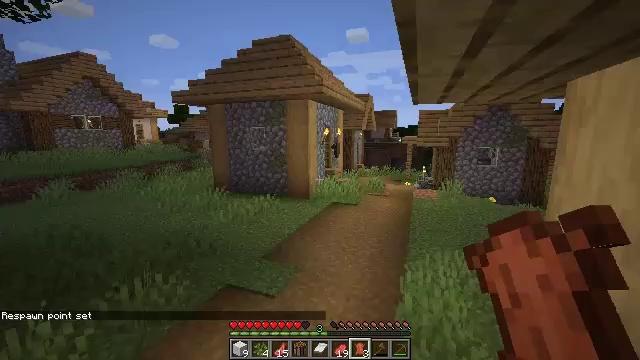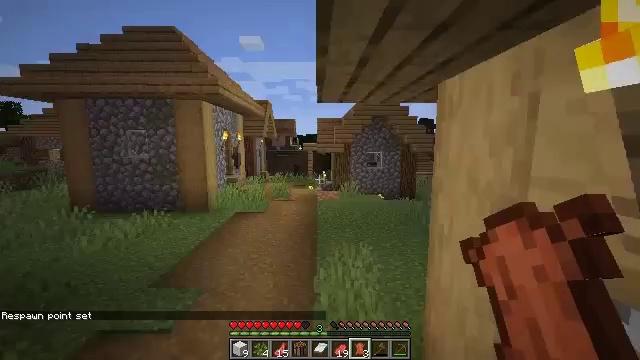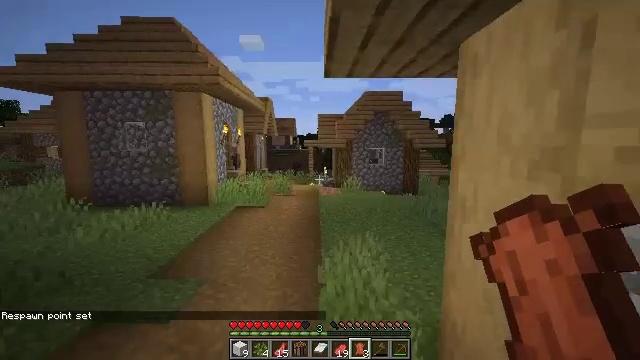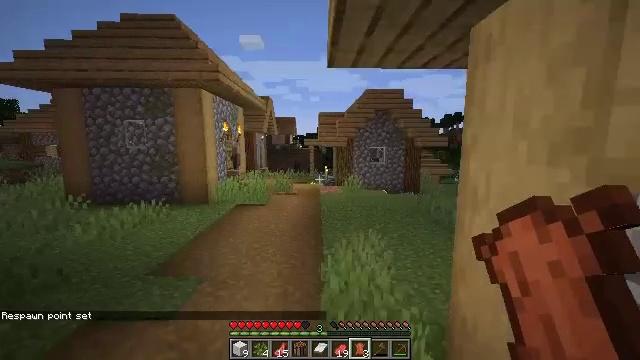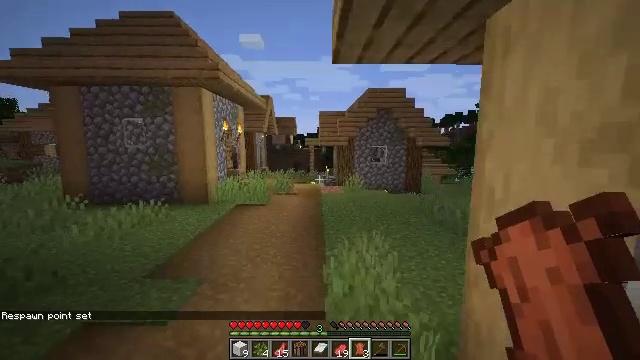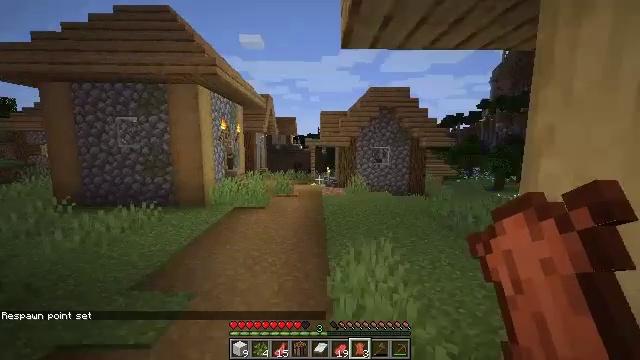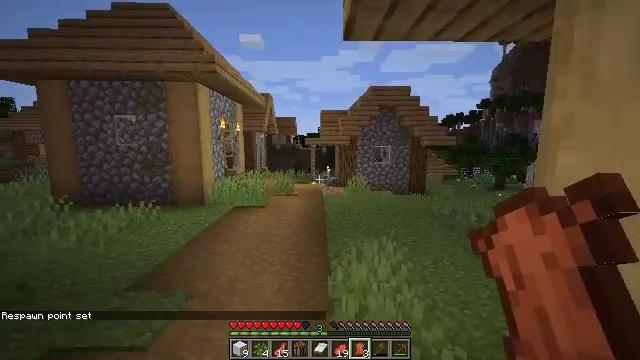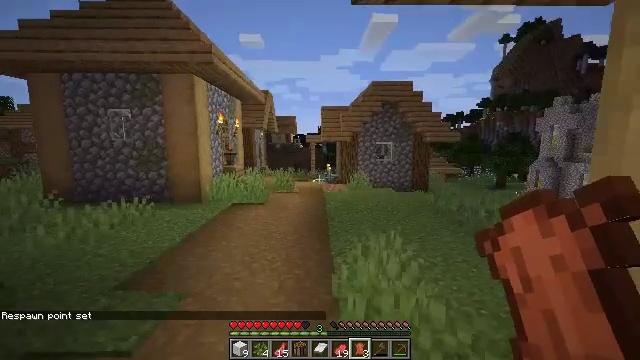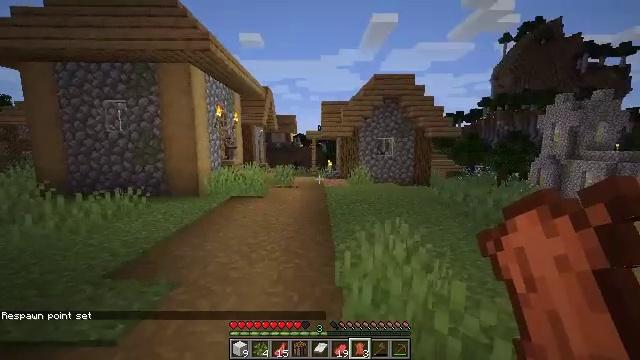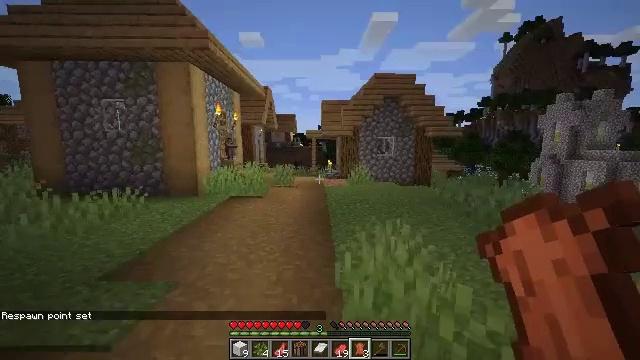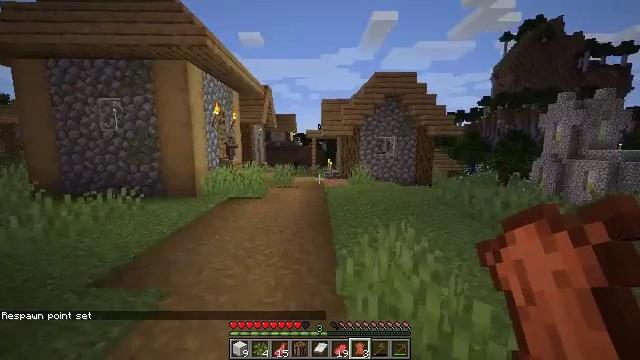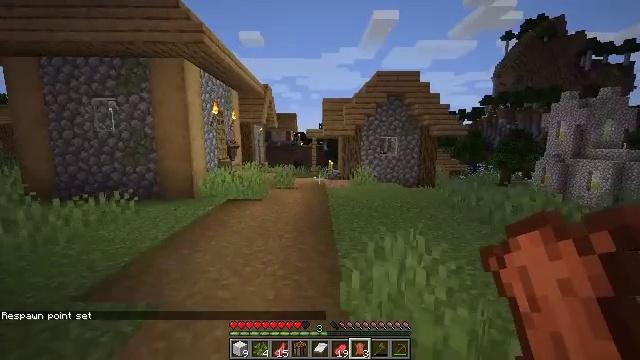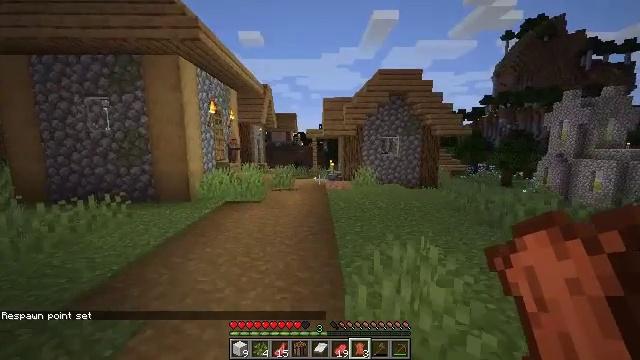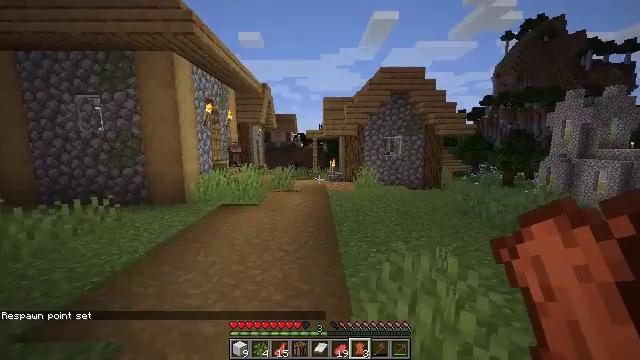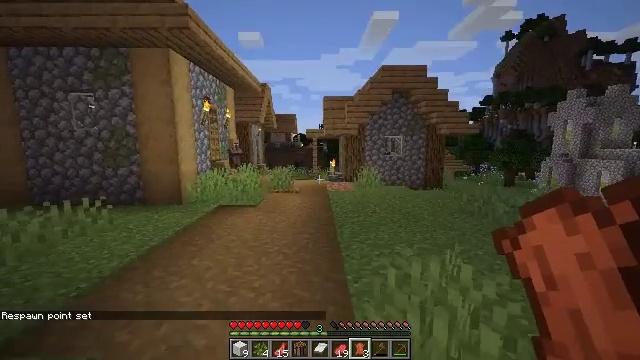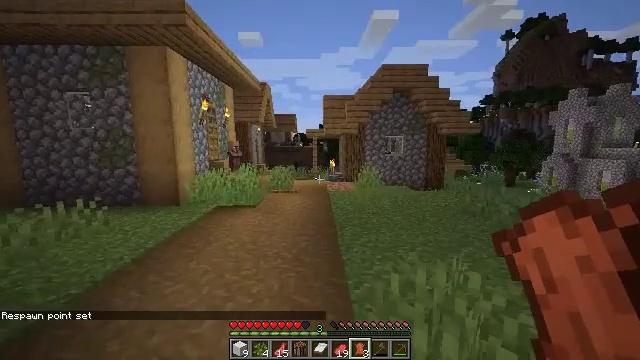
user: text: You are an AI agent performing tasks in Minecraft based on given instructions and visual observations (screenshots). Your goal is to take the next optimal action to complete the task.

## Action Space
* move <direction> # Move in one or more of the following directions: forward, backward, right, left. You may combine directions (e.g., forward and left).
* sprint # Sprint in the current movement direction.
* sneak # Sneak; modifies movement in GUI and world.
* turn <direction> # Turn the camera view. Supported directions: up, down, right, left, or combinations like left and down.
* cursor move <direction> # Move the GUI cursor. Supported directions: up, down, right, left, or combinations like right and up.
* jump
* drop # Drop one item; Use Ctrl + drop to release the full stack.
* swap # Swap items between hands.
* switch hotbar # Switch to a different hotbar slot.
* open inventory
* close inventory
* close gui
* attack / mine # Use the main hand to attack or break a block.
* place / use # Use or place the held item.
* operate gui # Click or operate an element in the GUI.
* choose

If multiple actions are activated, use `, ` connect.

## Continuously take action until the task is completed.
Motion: motion action
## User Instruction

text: Retrieve the brewing stand by breaking it.
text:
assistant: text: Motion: move forward, turn right and up
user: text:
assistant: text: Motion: move forward
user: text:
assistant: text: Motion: move forward
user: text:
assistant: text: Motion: move forward
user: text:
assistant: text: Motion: move forward
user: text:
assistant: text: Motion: move forward
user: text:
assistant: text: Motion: move forward
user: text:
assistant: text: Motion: move forward
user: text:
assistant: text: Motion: move forward
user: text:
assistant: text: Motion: move forward
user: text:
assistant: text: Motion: move forward
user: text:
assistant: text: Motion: move forward
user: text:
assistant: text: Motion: move forward
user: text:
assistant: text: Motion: move forward
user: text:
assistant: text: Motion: move forward, sprint
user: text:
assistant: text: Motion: move forward, sprint
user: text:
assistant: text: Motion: move forward, sprint, jump
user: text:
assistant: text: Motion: move forward, sprint, jump
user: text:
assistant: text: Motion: move forward, jump
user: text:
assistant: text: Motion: move forward, jump
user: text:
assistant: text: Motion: move forward, jump
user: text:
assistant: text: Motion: move forward, jump
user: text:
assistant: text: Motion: move forward, jump
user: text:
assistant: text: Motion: move forward, jump
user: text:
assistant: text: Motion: move forward, jump
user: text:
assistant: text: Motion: move forward, turn right, jump
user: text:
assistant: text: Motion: move forward, turn right, jump
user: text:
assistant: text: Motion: move forward, turn right, jump
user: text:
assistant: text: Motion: move forward, jump
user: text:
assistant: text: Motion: move forward, jump